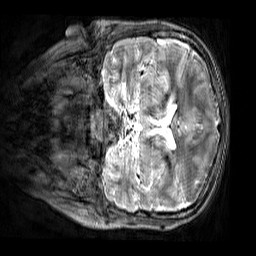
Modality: T2w
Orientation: coronal
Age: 11
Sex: male
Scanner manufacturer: siemens
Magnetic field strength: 3 T
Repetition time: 3.2 s
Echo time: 0.408 s